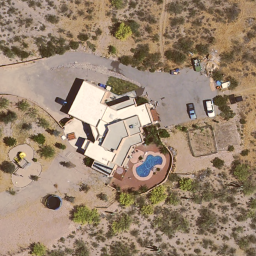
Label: sparseresidential